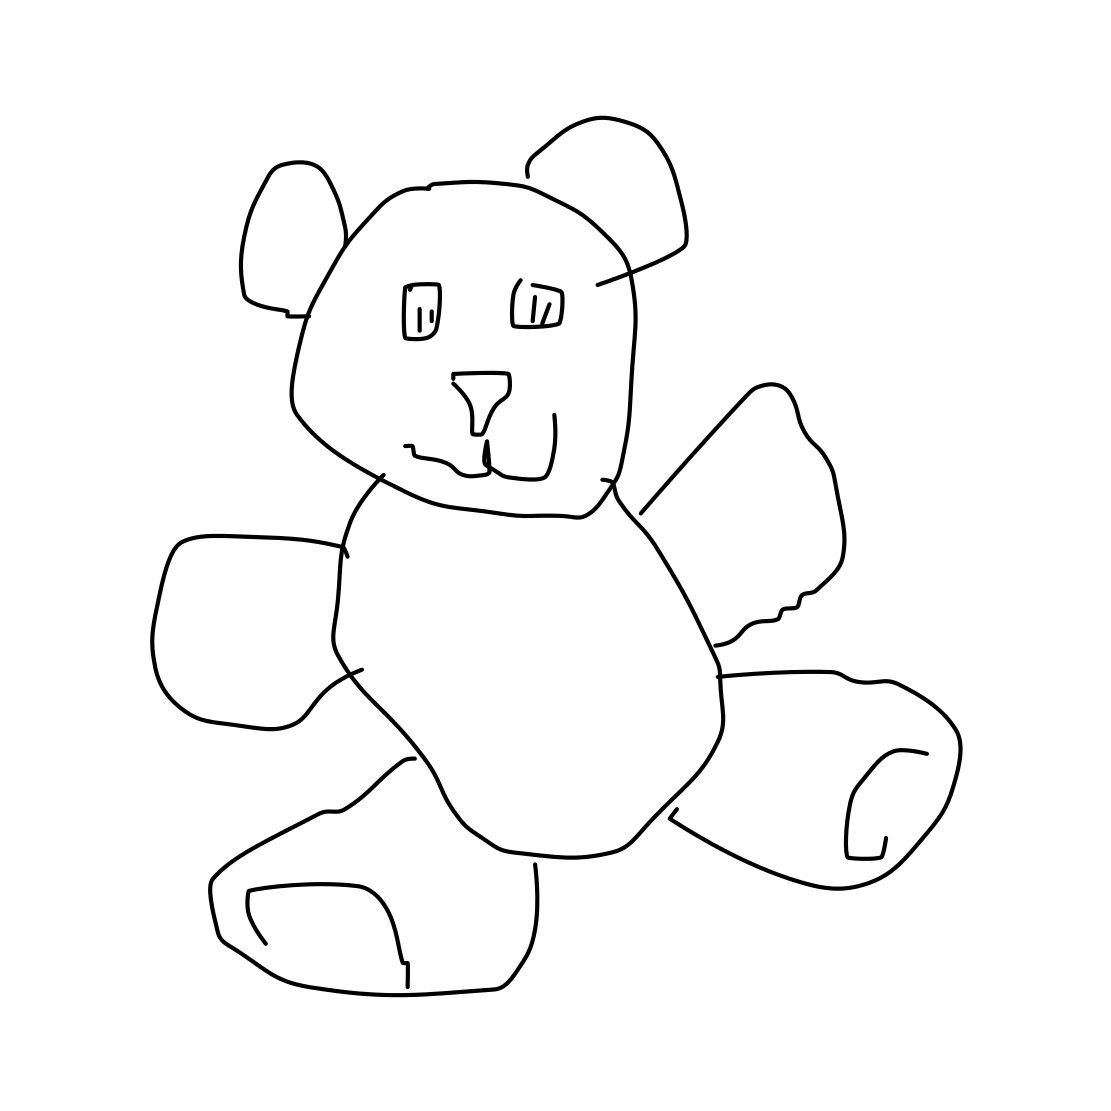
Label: teddy-bear